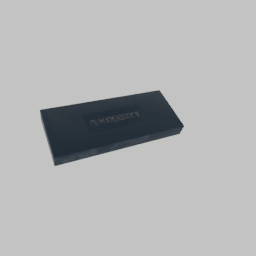
Label: mechanical